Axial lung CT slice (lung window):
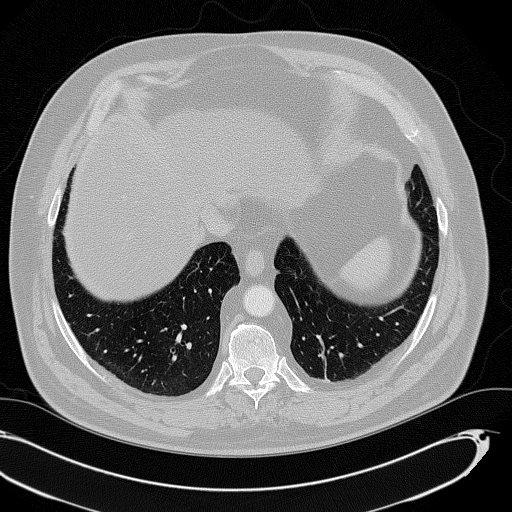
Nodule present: no